Aerial crown-view tile of a tropical tree (Barro Colorado Island, Panama), acquired 20241014:
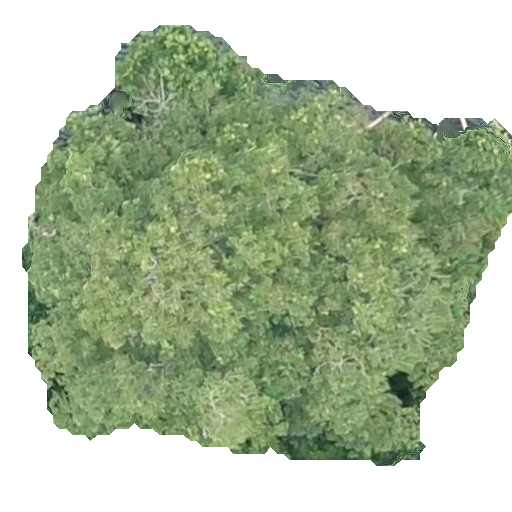
Species: Dipteryx oleifera
GBIF accepted scientific name: Dipteryx oleifera
Crown area: 244.951 m²